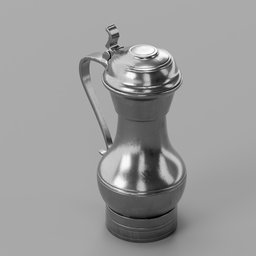
Label: tools